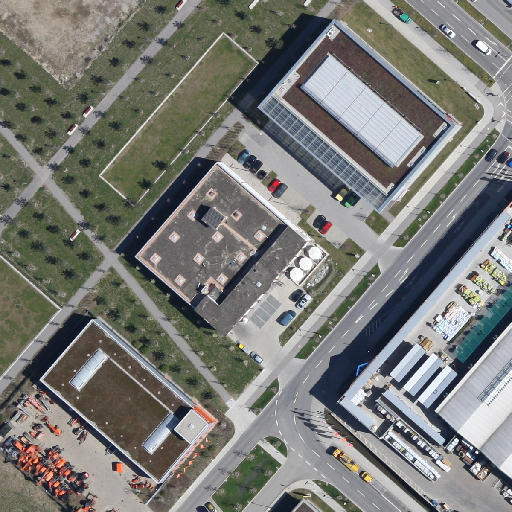
Referring expression: car in the parking area